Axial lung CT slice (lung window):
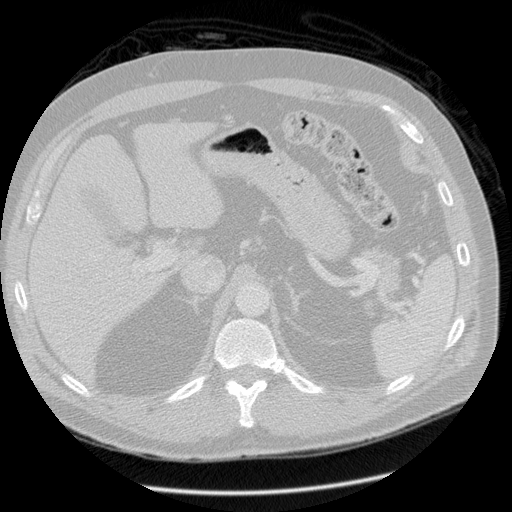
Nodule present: no